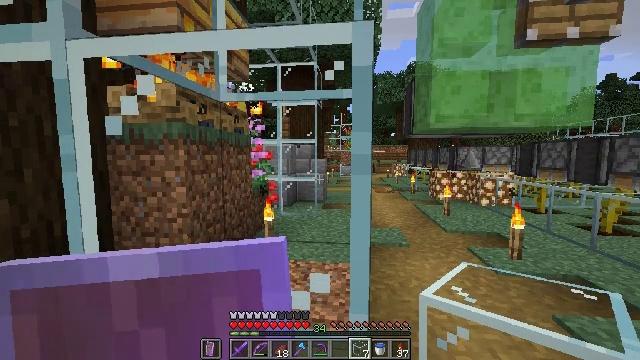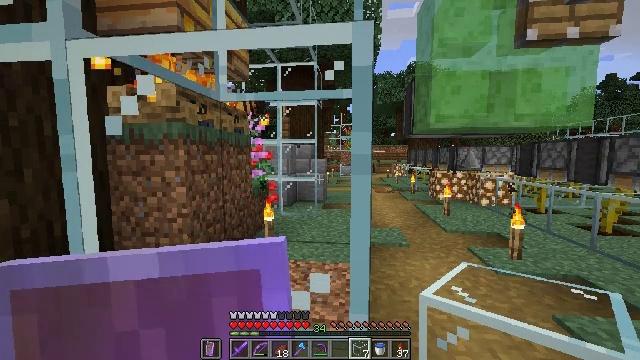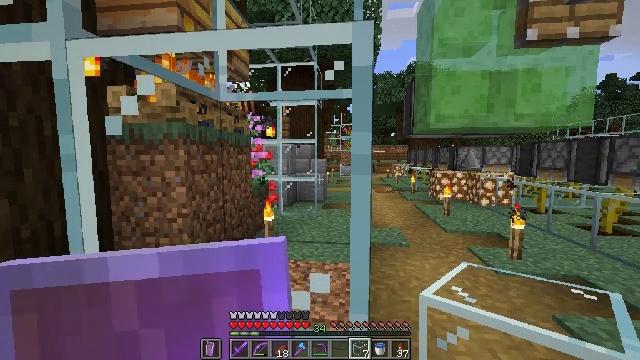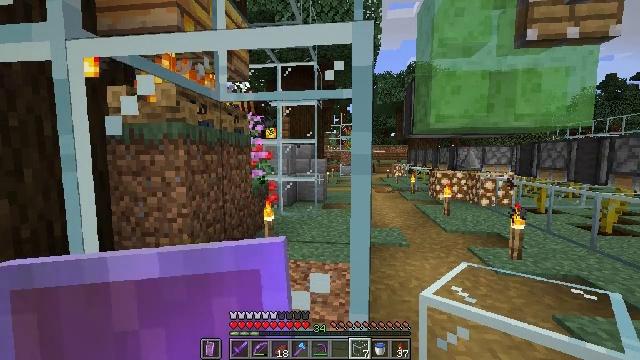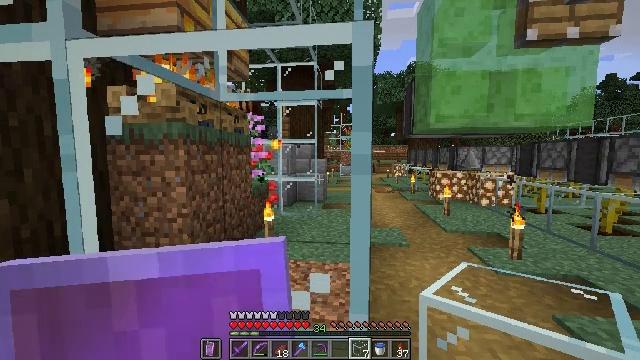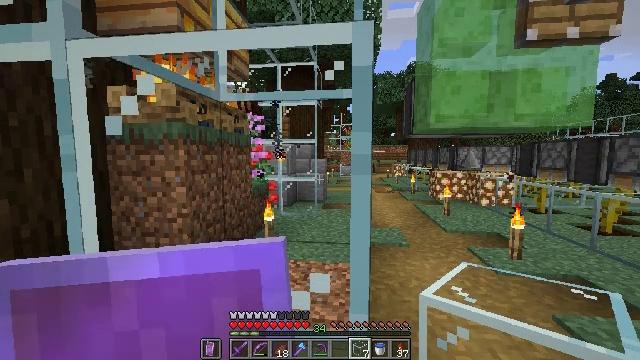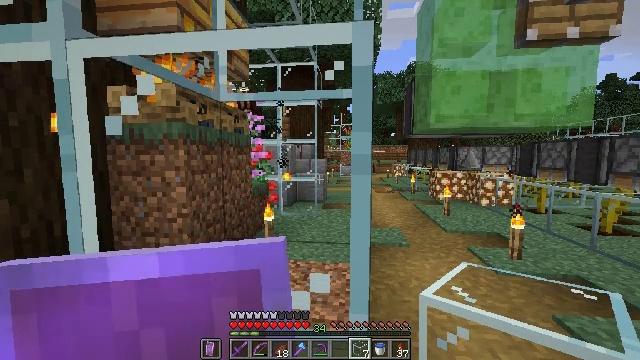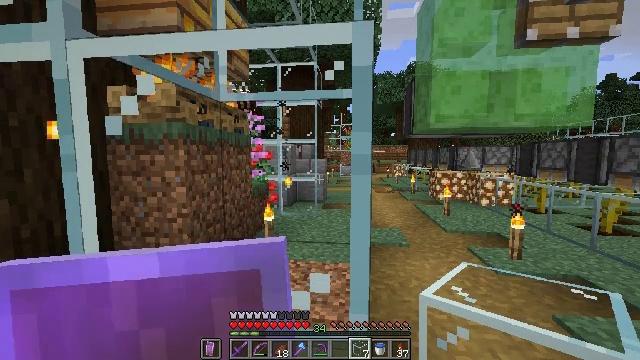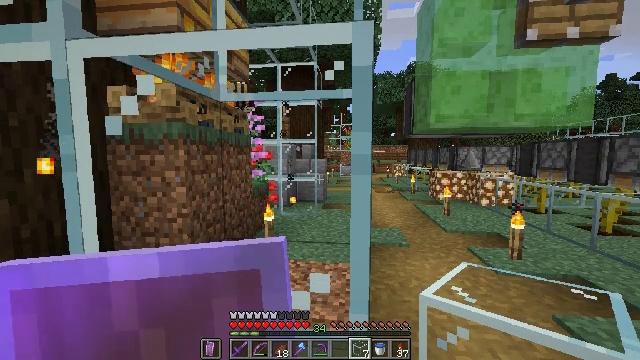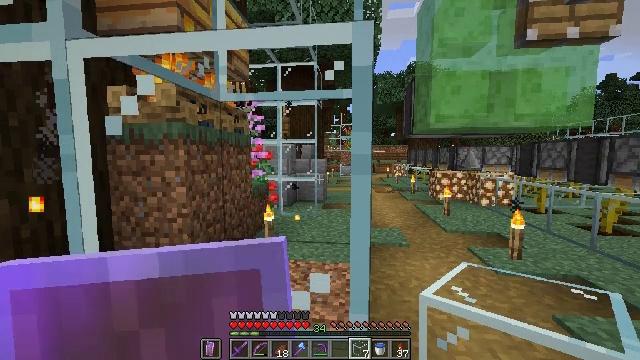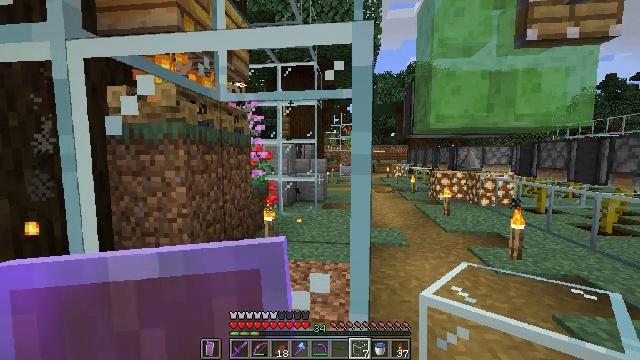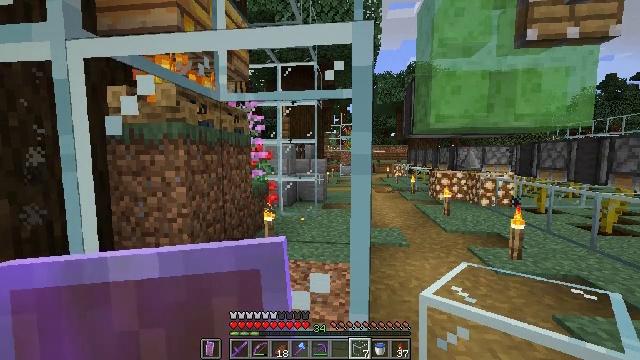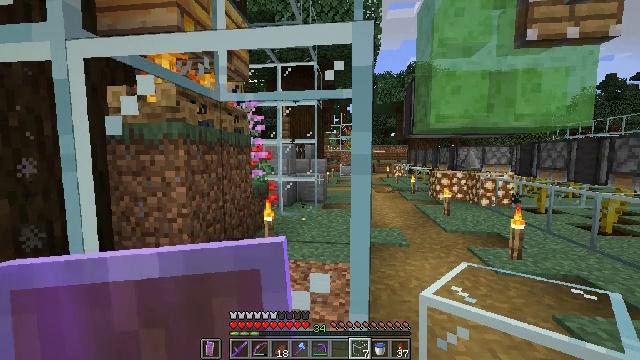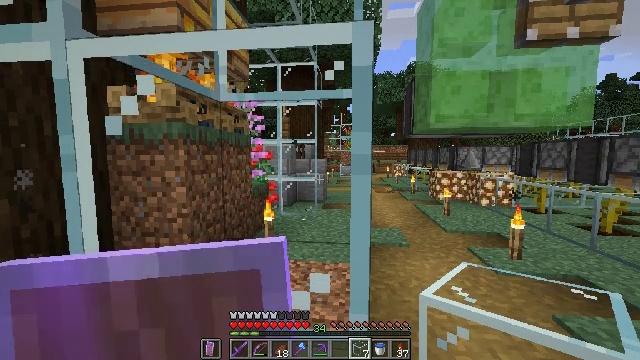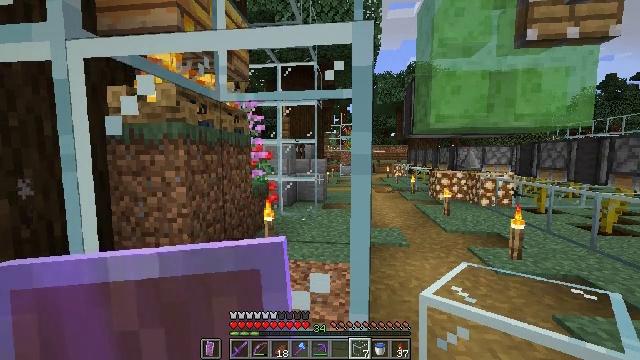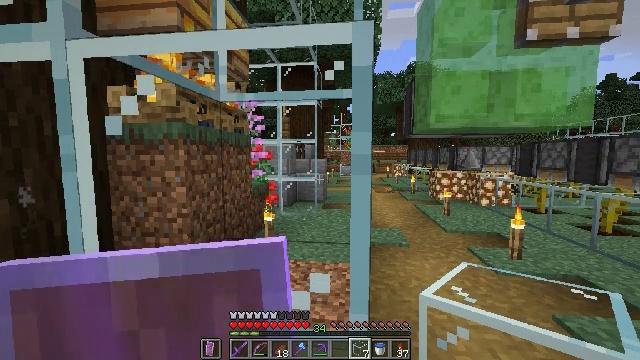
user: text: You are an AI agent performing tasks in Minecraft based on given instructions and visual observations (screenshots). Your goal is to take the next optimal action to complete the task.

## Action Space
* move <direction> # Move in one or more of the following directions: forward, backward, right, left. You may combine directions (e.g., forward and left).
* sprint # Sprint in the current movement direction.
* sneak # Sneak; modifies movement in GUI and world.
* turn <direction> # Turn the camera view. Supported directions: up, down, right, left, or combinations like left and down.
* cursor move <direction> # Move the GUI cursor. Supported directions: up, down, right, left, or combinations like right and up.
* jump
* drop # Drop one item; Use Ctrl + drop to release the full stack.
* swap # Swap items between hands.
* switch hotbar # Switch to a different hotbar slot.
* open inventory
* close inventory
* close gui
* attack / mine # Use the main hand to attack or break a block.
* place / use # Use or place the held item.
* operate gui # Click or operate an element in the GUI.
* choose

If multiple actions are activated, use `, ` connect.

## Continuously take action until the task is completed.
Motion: motion action
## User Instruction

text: Destroy the glass.
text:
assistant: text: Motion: no_op
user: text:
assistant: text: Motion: no_op
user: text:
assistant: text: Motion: no_op
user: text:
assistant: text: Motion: no_op
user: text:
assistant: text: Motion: no_op
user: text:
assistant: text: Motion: no_op
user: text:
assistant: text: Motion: no_op
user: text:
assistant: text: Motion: no_op
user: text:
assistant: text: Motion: no_op
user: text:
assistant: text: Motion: no_op
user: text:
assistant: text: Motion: no_op
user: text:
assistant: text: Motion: no_op
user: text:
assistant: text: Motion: no_op
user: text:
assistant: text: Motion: no_op
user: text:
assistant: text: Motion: no_op
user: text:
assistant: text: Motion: turn left and down
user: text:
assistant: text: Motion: turn left and down
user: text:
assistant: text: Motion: turn left and down
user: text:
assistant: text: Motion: turn down
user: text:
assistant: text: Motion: no_op
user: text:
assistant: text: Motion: no_op
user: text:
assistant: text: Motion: no_op
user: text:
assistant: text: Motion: no_op
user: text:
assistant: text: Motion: no_op
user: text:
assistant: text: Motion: no_op
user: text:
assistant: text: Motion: no_op
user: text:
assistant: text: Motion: no_op
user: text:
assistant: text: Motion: no_op
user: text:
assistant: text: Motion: turn right and up
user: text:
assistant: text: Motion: turn right and up